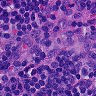
Metastatic tissue present: no